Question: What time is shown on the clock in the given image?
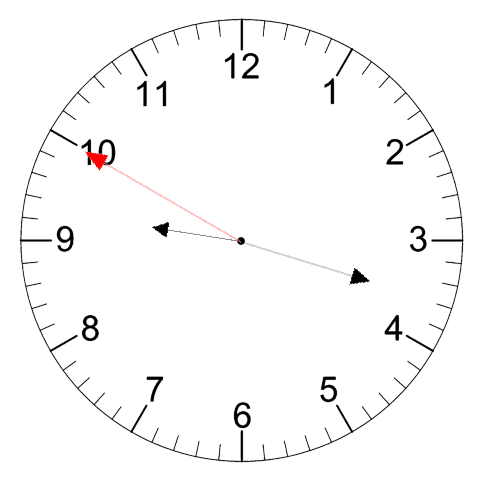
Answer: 09:17:50